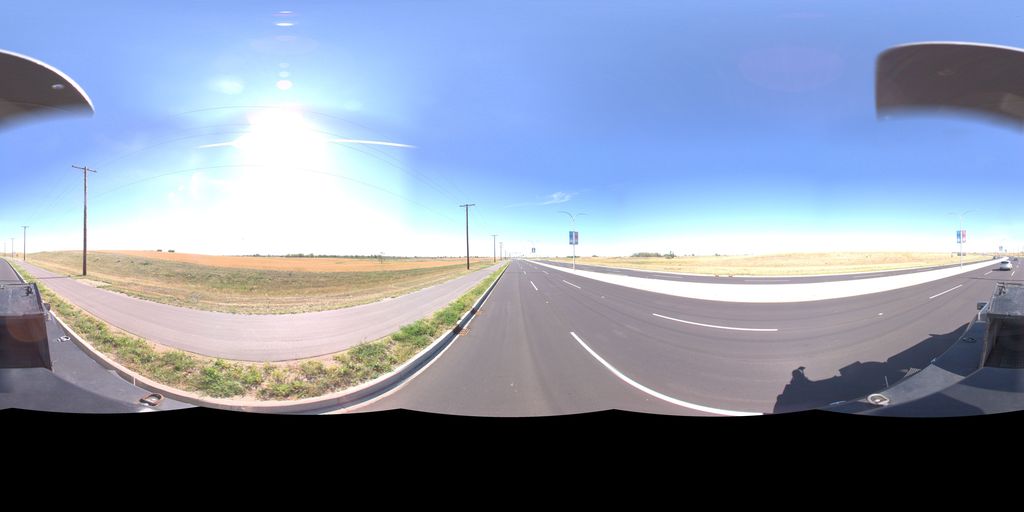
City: saskatoon